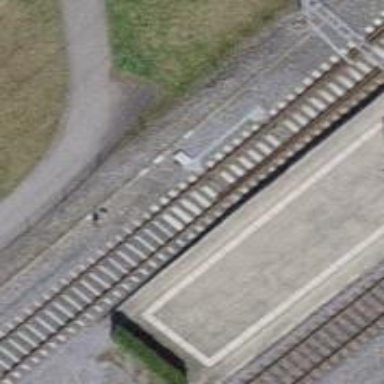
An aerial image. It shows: Railway switch.